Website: home-depot
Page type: customer-info-address
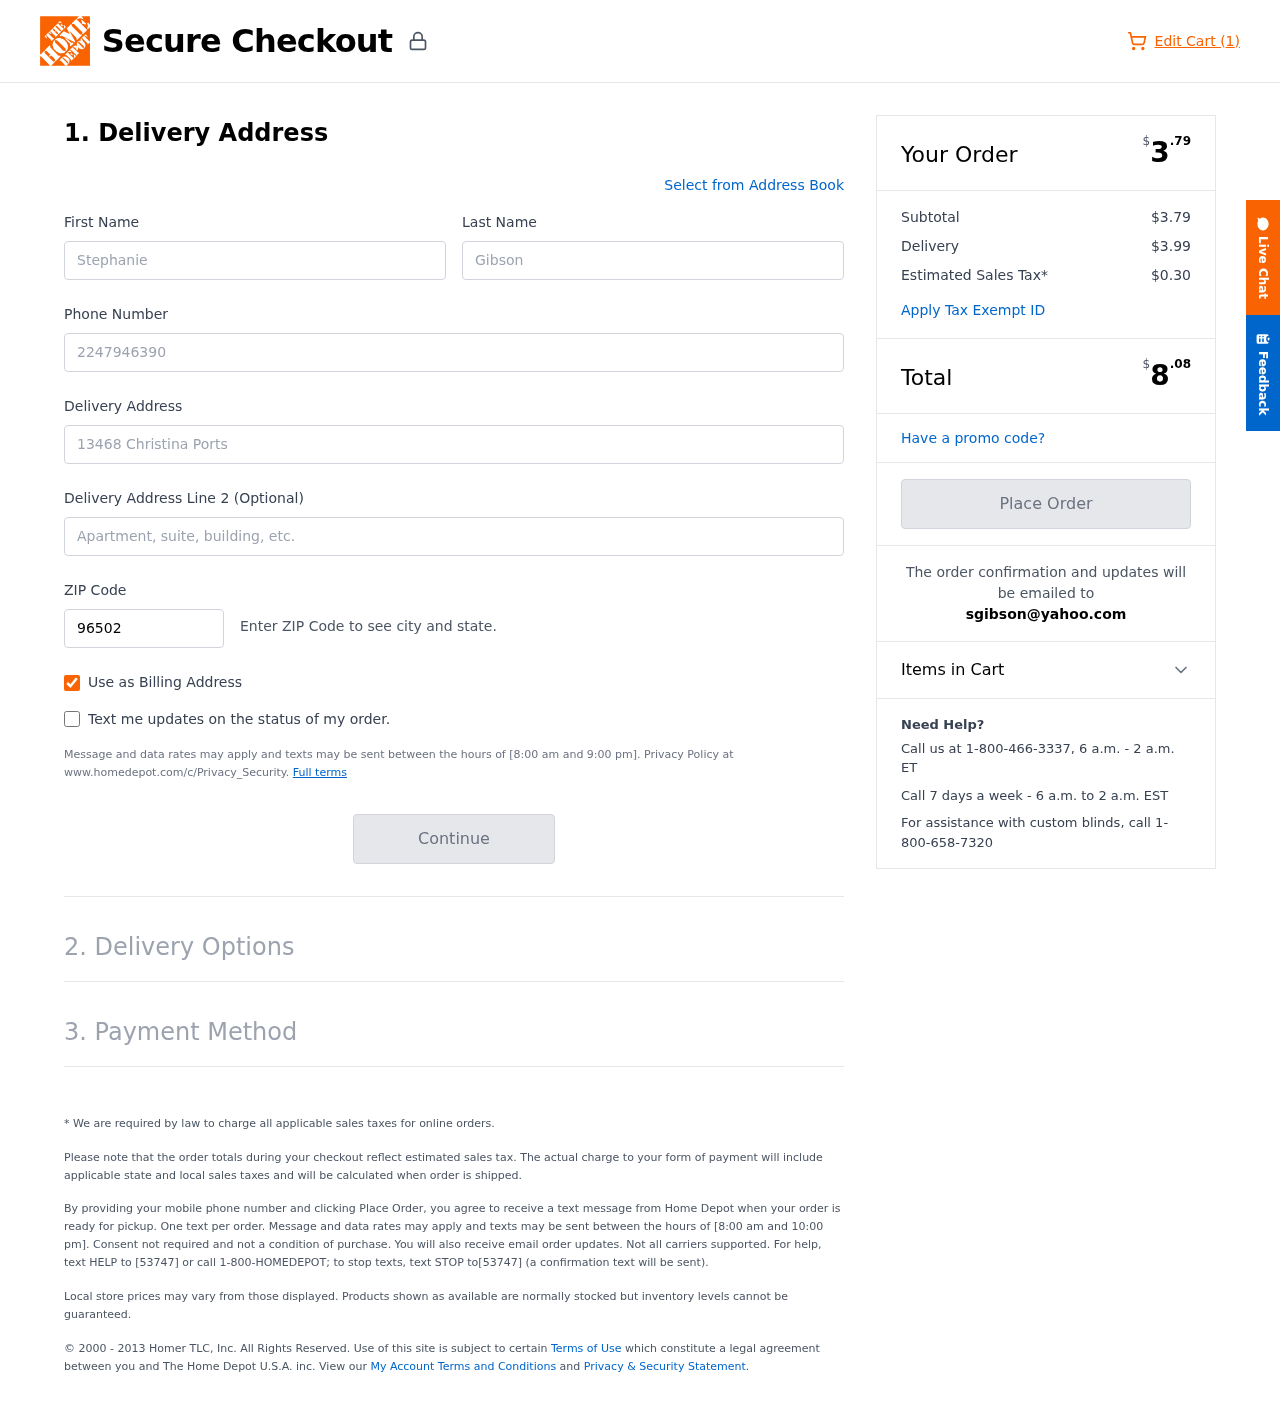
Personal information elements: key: PII_EMAIL
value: sgibson@yahoo.com
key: PII_FIRSTNAME
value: Stephanie
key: PII_LASTNAME
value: Gibson
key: PII_PHONE
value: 2247946390
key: PII_POSTCODE
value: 96502
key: PII_STREET
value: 13468 Christina Ports
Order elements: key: ORDER_NUM_ITEMS
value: Edit Cart (1)
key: ORDER_SUBTOTAL_HEADER
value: $3.79
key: ORDER_SUBTOTAL
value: $3.79
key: ORDER_SHIPPING_COST
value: $3.99
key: ORDER_TAX
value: $0.30
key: ORDER_TOTAL2
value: $8.08